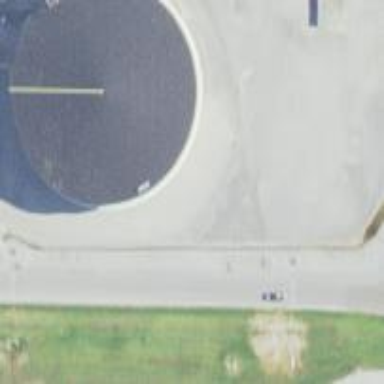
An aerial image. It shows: Storage tank that is man-made.